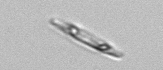
Label: pennate